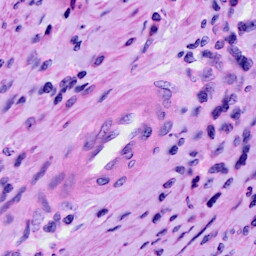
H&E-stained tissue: Cervix